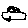
Label: car